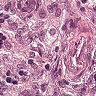
Metastatic tissue present: no